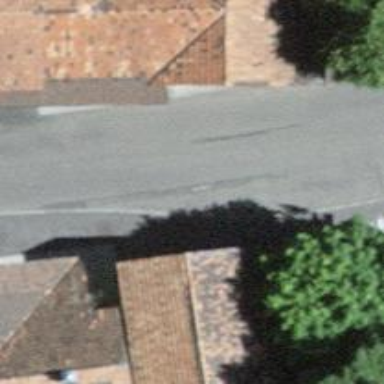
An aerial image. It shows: Garage building.